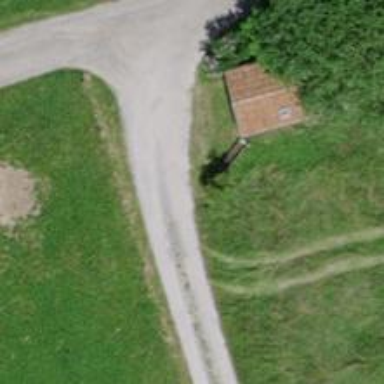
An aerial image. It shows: Brown bench in the vicinity.